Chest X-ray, PA view. Patient: 53 years old, sex F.
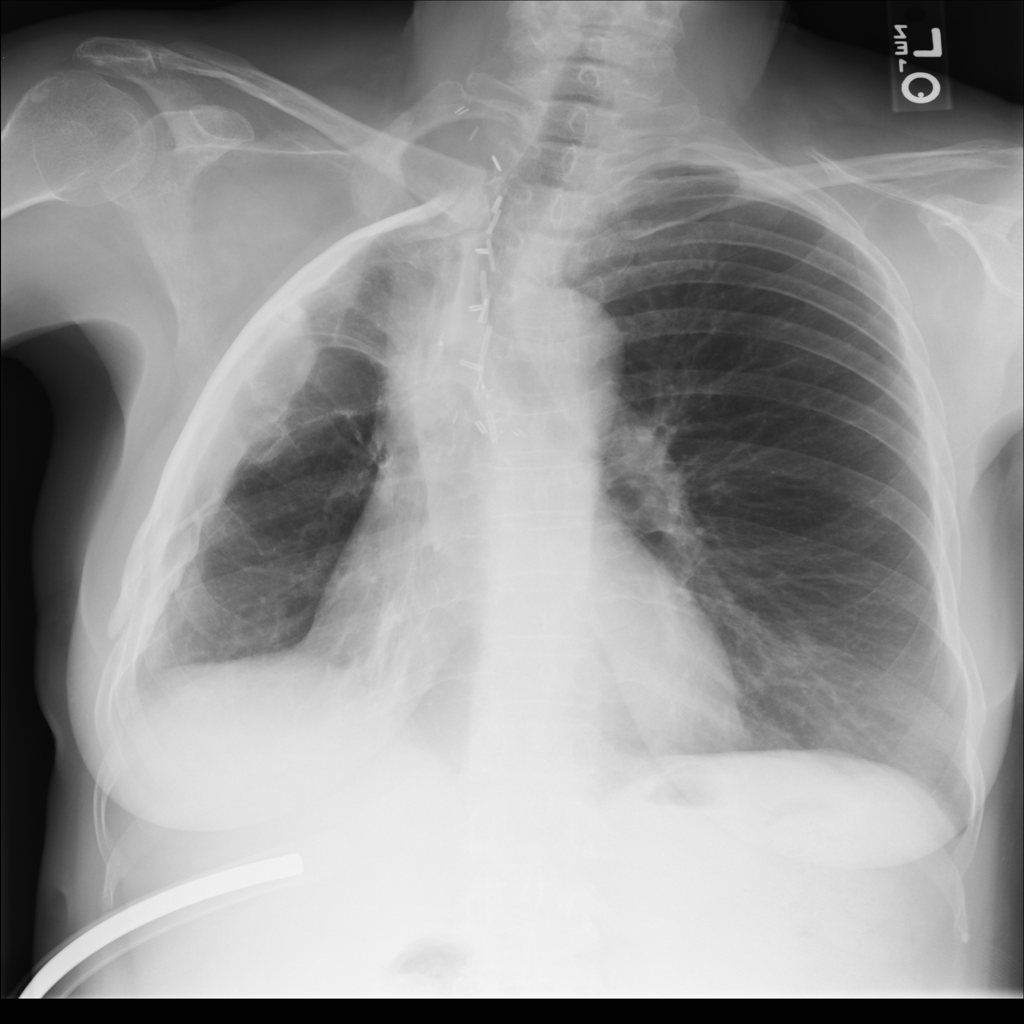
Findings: No Finding